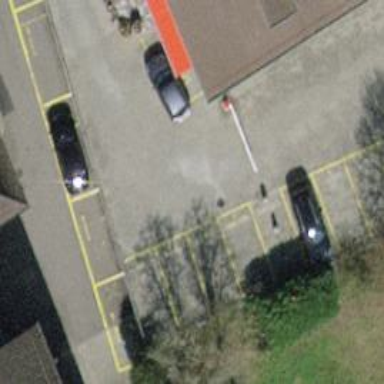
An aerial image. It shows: Lift gate barrier.